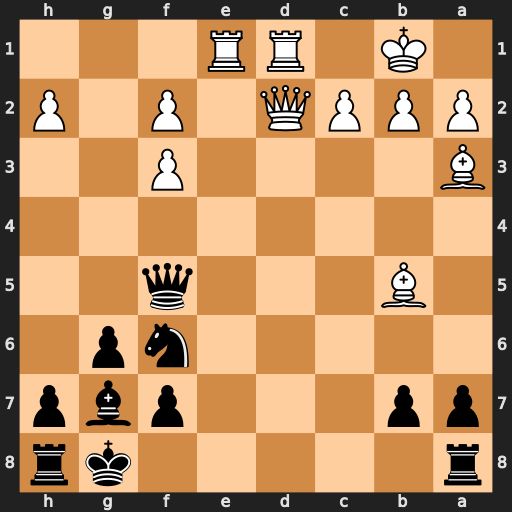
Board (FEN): r5kr/pp3pbp/5np1/1B3q2/8/B4P2/PPPQ1P1P/1K1RR3
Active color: b
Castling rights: -
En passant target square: -
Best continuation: Qxb5 Qd8+ Rxd8